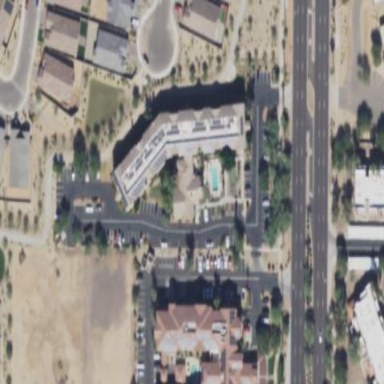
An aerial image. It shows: Hotel building.